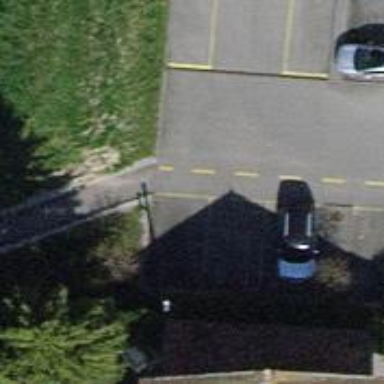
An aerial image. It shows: Asphalt footway.